Question: i want to change the default colors of the Area Chart. I have more or less a chart like this:

Here you can see that there are 3 lines in the chart. Every chart has a Fill-Color and the Line-Color. How can i change this 2 things?
I checked the CSS in the Scene Builder but i don't know how i can change the colors.
I think it must be something like this:
> .default-color0: red;
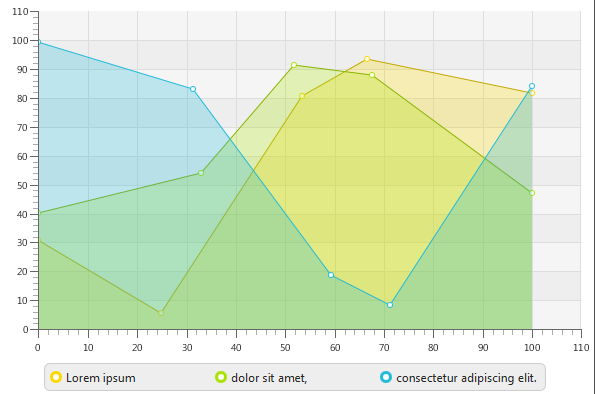
Answer: The css styling applied to a chart is defined in the modena.css file. If you want to modify some properties, look for the style class and change some value.
These are the default properties for the first three series (regarding the symbol, line and fill for each series):
'''
.chart-area-symbol {
-fx-background-color: CHART_COLOR_1, white;
-fx-background-insets: 0, 1;
-fx-background-radius: 4px; /* makes sure this remains circular */
-fx-padding: 3px;
}
.default-color0.chart-area-symbol { -fx-background-color: CHART_COLOR_1, white; }
.default-color1.chart-area-symbol { -fx-background-color: CHART_COLOR_2, white; }
.default-color2.chart-area-symbol { -fx-background-color: CHART_COLOR_3, white; }
.chart-series-area-line {
-fx-stroke: CHART_COLOR_1;
-fx-stroke-width: 1px;
}
.default-color0.chart-series-area-line { -fx-stroke: CHART_COLOR_1; }
.default-color1.chart-series-area-line { -fx-stroke: CHART_COLOR_2; }
.default-color2.chart-series-area-line { -fx-stroke: CHART_COLOR_3; }
.chart-series-area-fill {
-fx-stroke: null;
-fx-fill: CHART_COLOR_1_TRANS_20;
}
.default-color0.chart-series-area-fill { -fx-fill: CHART_COLOR_1_TRANS_20; }
.default-color1.chart-series-area-fill { -fx-fill: CHART_COLOR_2_TRANS_20; }
.default-color2.chart-series-area-fill { -fx-fill: CHART_COLOR_3_TRANS_20; }
'''
So you just need to provide your custom colors.